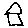
Label: house